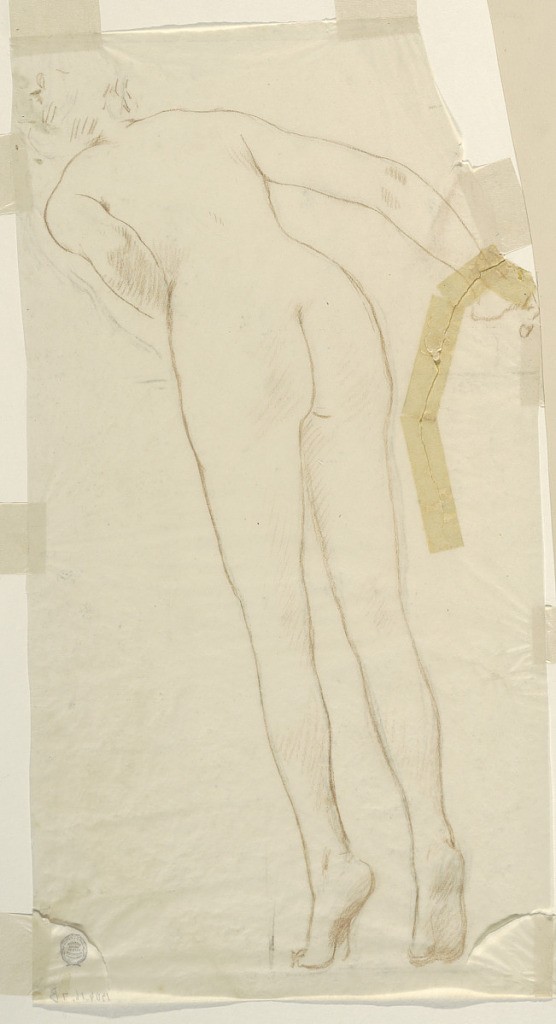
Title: Study for a woman, “Vintage Festival,” Mendelssohn Glee Club, New York, NY
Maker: Robert Frederick Blum, American, 1857–1903
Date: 1895–1898
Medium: Black, brown pastel crayon on tracing paper
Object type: Drawing
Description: A female figure leaning over a pedestal. After a slim model. The outlines of the body with a little shadowing are shown. A few strokes indicate the head. The post of the right leg is slightly altered from 1904-16-7-a.